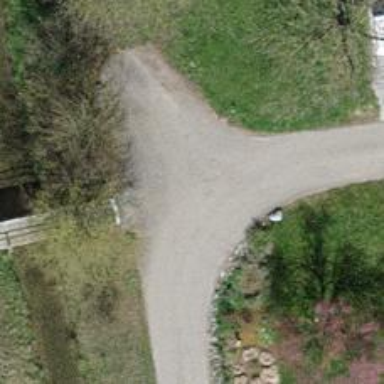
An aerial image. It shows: Footway bridge.